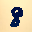
Label: 8